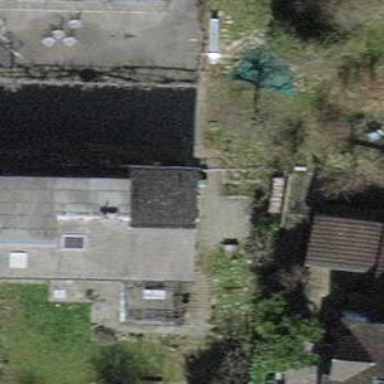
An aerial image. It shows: Building with tiled roof.